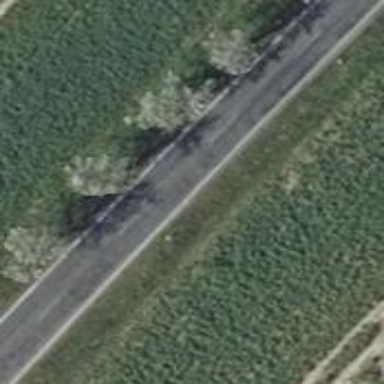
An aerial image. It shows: Secondary road with asphalt surface.